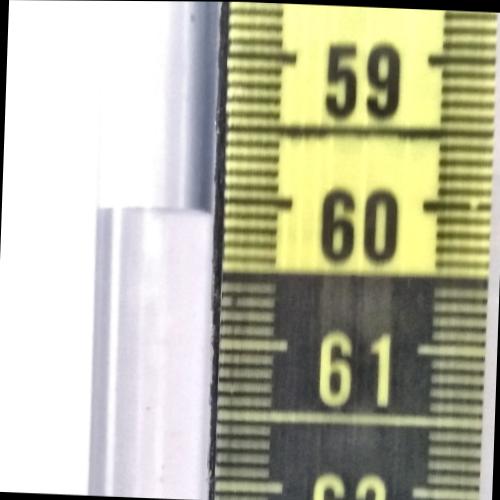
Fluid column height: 60.1 cm